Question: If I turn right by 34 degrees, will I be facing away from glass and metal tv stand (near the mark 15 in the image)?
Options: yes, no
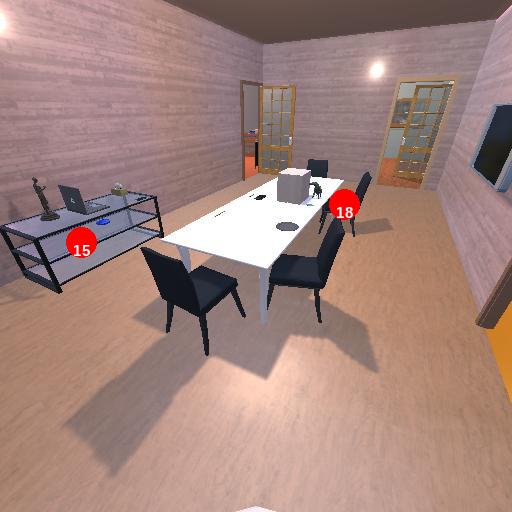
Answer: yes